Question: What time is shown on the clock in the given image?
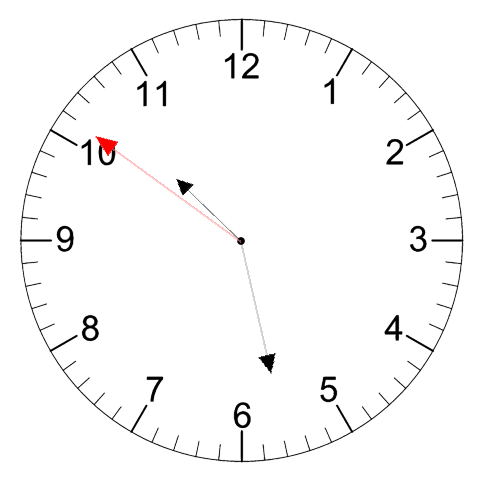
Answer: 10:27:51